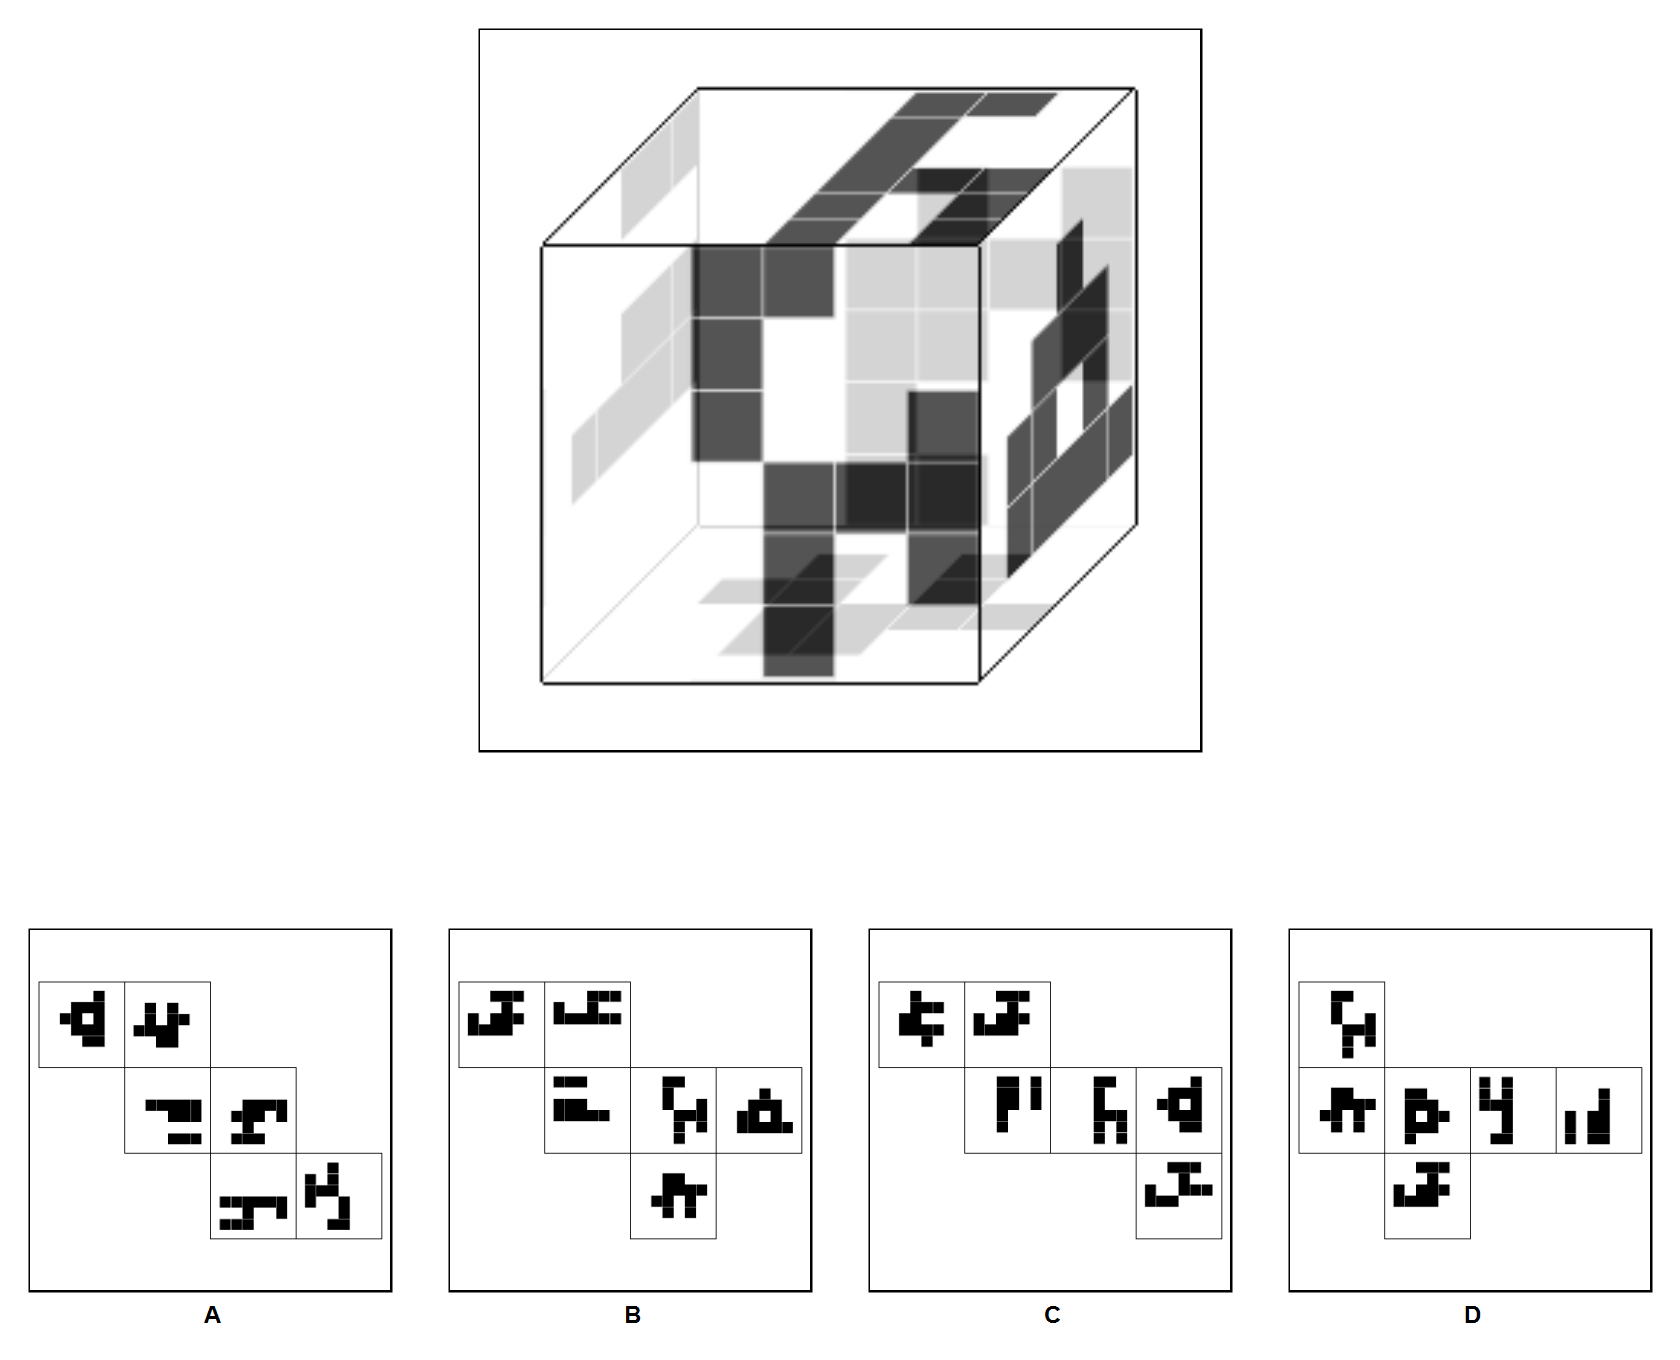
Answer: A